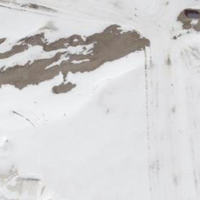
EUNIS habitat code: 49
Species observed at this site:
Prunella collaris